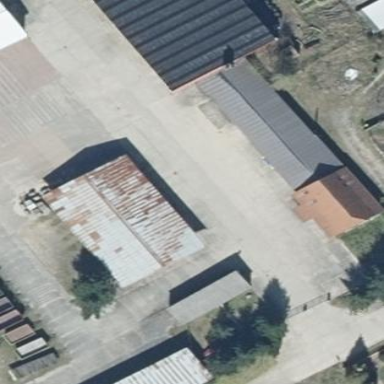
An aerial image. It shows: Gabled building with the roof oriented along its structure.